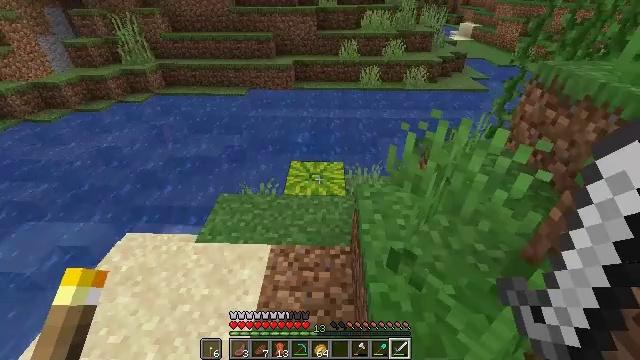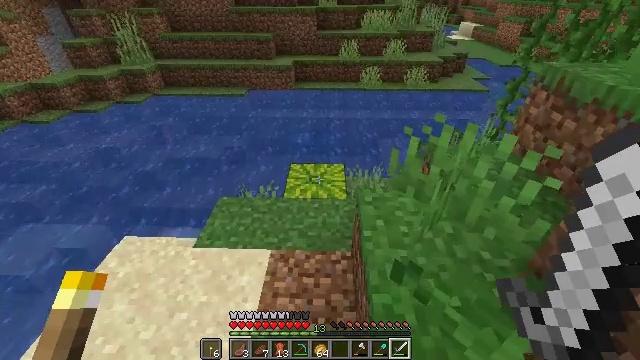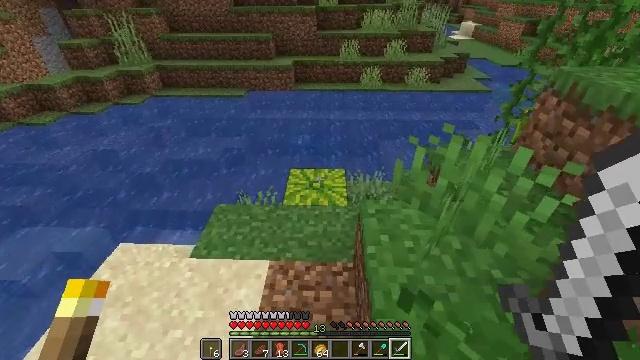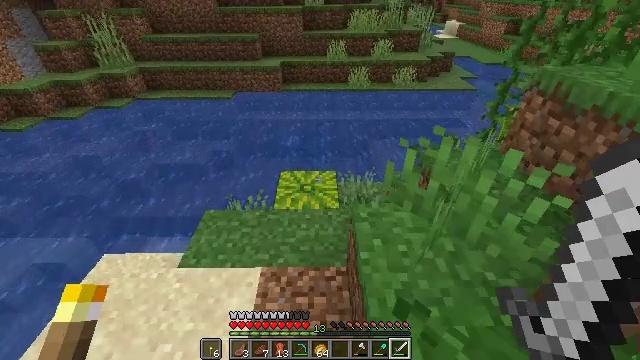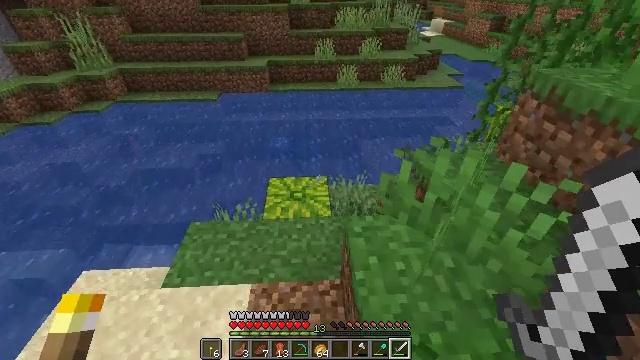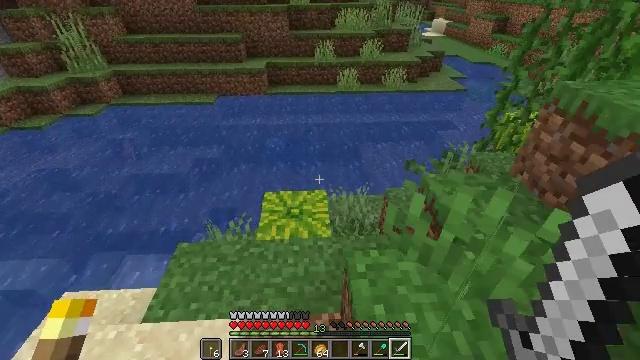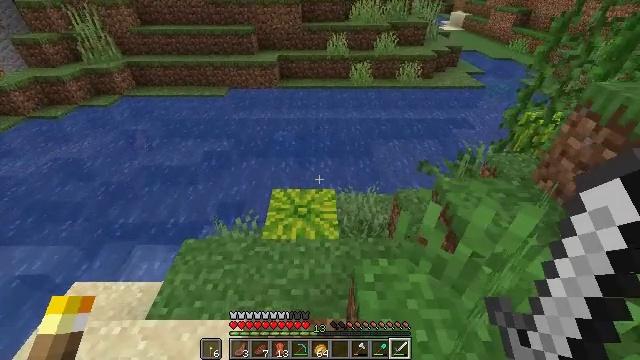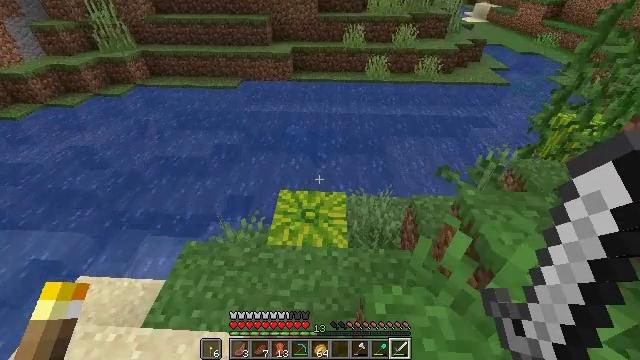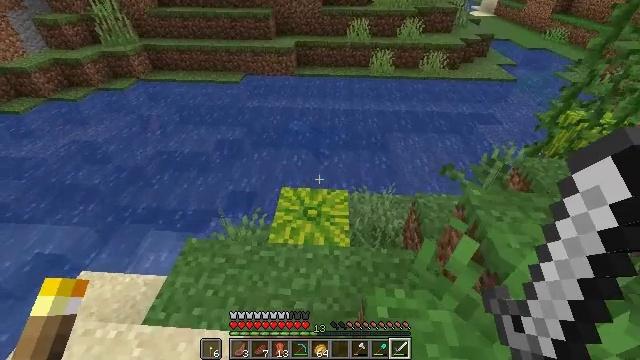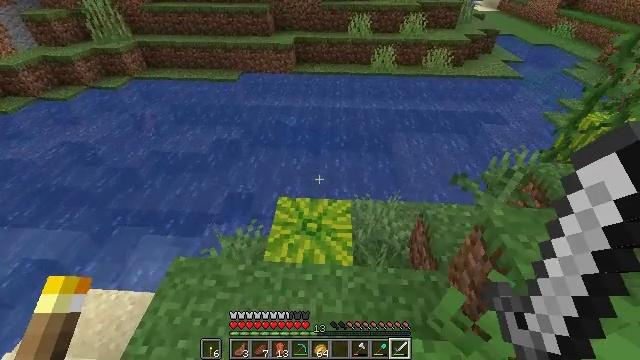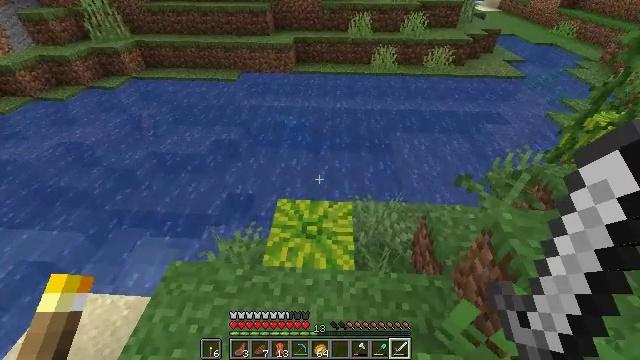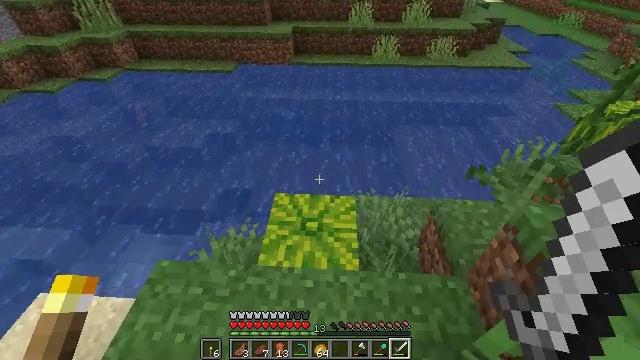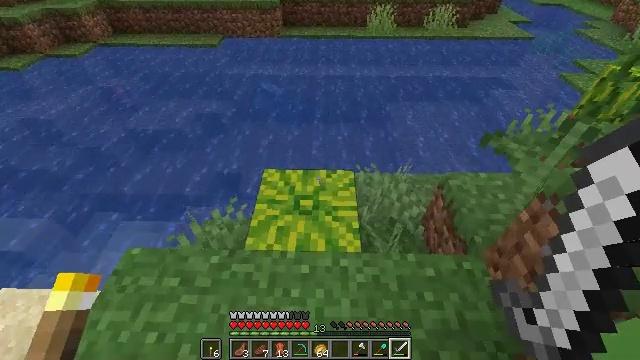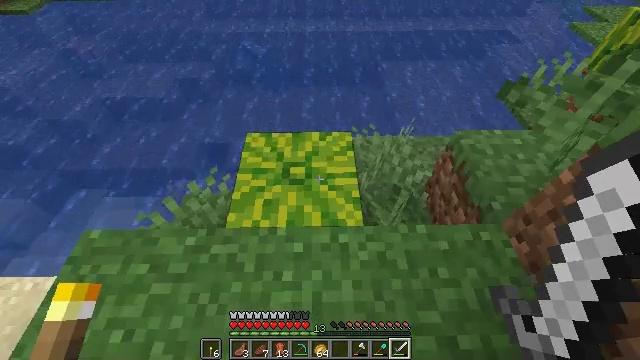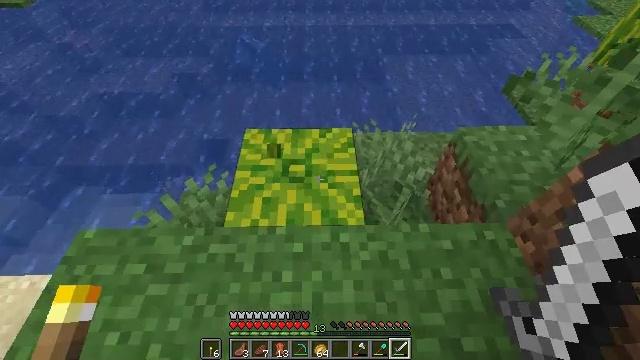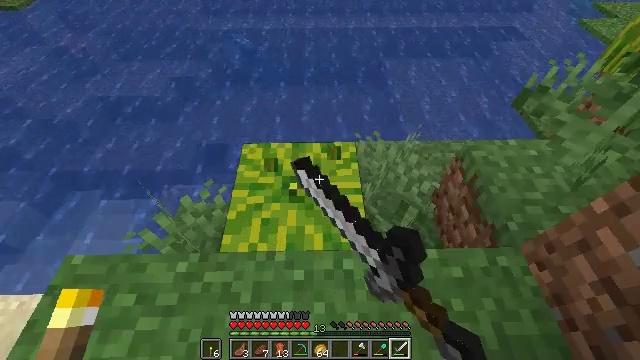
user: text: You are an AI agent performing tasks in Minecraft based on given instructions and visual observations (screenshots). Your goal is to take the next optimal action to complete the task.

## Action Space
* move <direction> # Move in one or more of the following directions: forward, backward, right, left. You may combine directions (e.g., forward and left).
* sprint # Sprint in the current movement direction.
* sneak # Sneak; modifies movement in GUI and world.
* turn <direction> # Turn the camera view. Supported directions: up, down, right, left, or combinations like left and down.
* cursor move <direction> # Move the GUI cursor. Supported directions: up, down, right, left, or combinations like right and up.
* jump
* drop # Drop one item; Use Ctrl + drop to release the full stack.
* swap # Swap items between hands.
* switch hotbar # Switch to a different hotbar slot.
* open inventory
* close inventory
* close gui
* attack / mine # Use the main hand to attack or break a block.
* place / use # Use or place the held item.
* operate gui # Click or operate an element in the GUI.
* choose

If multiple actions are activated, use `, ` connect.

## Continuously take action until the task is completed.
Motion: motion action
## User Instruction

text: Mine a melon block.
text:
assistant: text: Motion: move forward
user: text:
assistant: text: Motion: move forward
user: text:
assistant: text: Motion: move forward, turn right
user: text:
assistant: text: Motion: move forward, turn right
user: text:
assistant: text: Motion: move forward
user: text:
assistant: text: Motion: move forward, turn left and down
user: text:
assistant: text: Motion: move forward, turn left and down
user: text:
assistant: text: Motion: move forward, turn down
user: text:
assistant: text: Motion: move forward
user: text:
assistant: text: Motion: move forward
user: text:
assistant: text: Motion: move forward
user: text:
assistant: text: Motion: move forward, turn right and down
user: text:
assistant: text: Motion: move forward, turn right and down
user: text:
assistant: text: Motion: attack / mine
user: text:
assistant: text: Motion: attack / mine
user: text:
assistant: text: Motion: turn left and down, attack / mine
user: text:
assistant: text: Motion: turn left and down, attack / mine
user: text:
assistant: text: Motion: turn left and down, attack / mine
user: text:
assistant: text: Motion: attack / mine
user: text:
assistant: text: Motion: attack / mine
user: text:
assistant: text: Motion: attack / mine
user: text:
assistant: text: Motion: attack / mine
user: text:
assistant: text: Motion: attack / mine
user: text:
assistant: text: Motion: attack / mine
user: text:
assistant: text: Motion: attack / mine
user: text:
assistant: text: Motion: attack / mine
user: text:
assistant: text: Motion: attack / mine
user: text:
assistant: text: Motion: attack / mine
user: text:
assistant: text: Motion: attack / mine
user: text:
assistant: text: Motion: attack / mine